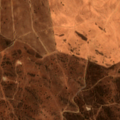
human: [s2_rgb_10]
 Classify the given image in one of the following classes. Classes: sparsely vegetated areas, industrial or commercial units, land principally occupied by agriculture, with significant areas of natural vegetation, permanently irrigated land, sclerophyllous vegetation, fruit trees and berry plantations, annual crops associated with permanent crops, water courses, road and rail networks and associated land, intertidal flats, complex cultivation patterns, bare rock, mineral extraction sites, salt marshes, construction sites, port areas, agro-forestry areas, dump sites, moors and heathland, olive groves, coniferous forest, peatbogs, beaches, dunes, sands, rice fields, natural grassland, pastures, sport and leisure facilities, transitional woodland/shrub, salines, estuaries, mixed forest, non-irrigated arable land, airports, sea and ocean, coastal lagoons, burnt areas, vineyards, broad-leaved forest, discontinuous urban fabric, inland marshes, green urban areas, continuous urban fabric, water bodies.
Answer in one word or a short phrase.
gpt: non-irrigated arable land, agro-forestry areas, transitional woodland/shrub